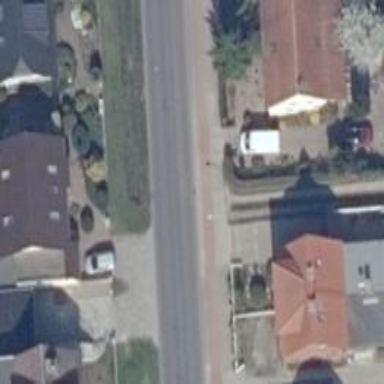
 featuring cycle track on the left and sidewalk."